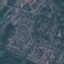
Land use / land cover class: Residential